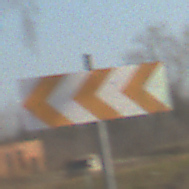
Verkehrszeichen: RichtungstafelnInKurvenGrossRechts
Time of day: MorningAfternoon
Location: Outdoor (Suburban)
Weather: PartlyCloudy
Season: NotSpecified
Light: Natural